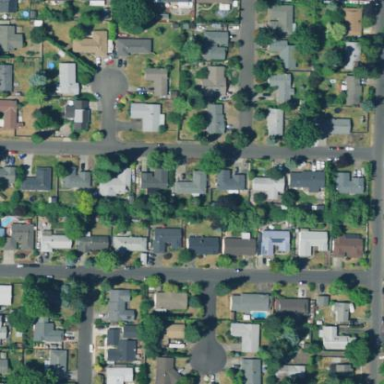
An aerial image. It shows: Residential area composed of single-family homes.